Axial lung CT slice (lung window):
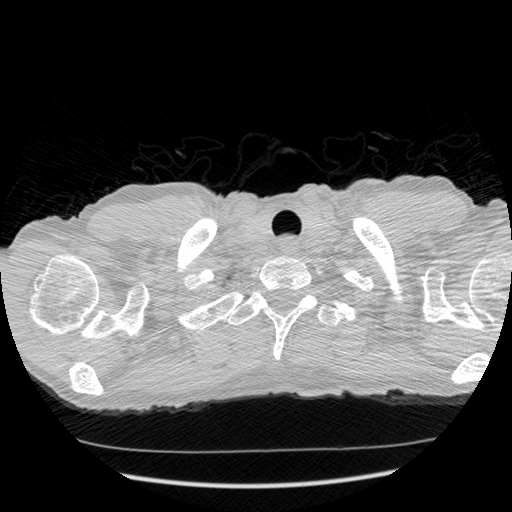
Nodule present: no